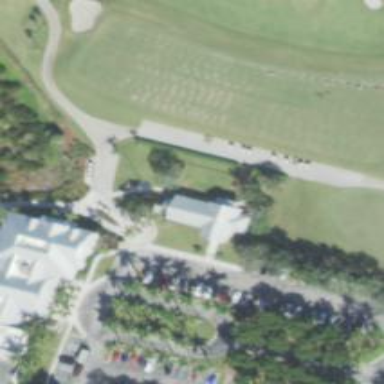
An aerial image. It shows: Path for both road and golf.